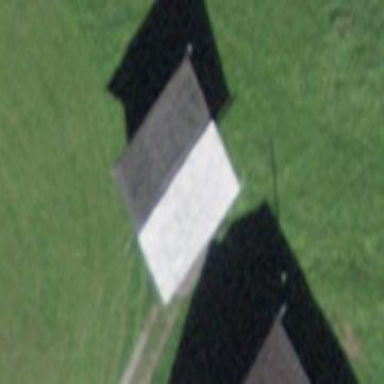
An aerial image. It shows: Barn.